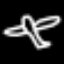
Label: airplane